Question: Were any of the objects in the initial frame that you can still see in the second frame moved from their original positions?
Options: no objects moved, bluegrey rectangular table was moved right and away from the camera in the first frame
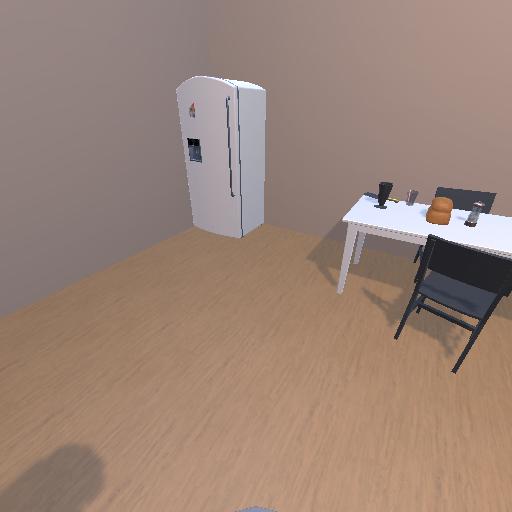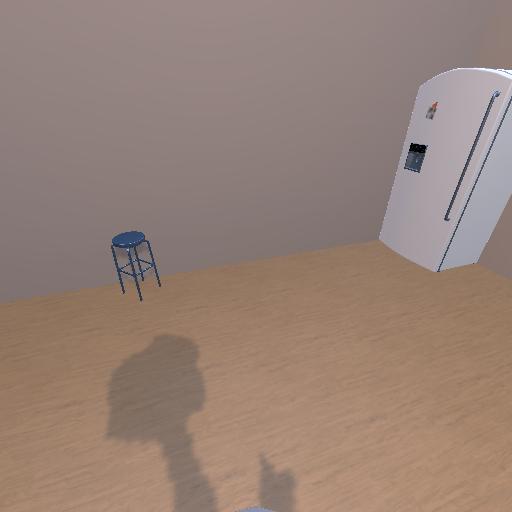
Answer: no objects moved